Field crop: maize
Growth stage: 2
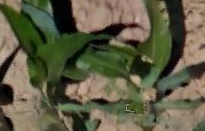
Species: maize